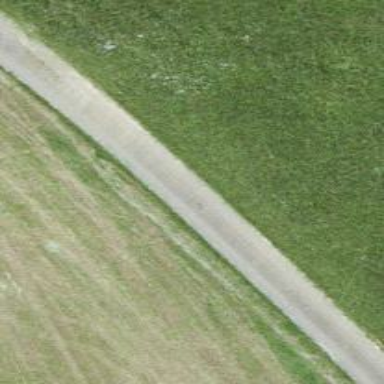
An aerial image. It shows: Well-maintained track road with grade 1 tracktype.